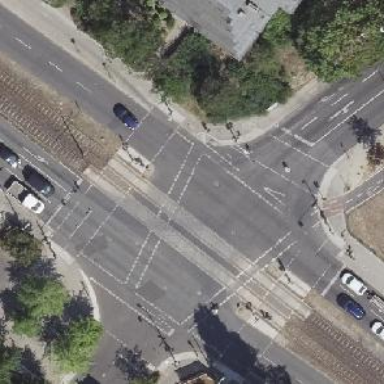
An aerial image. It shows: Footway crossing with traffic signals and pedestrian island.